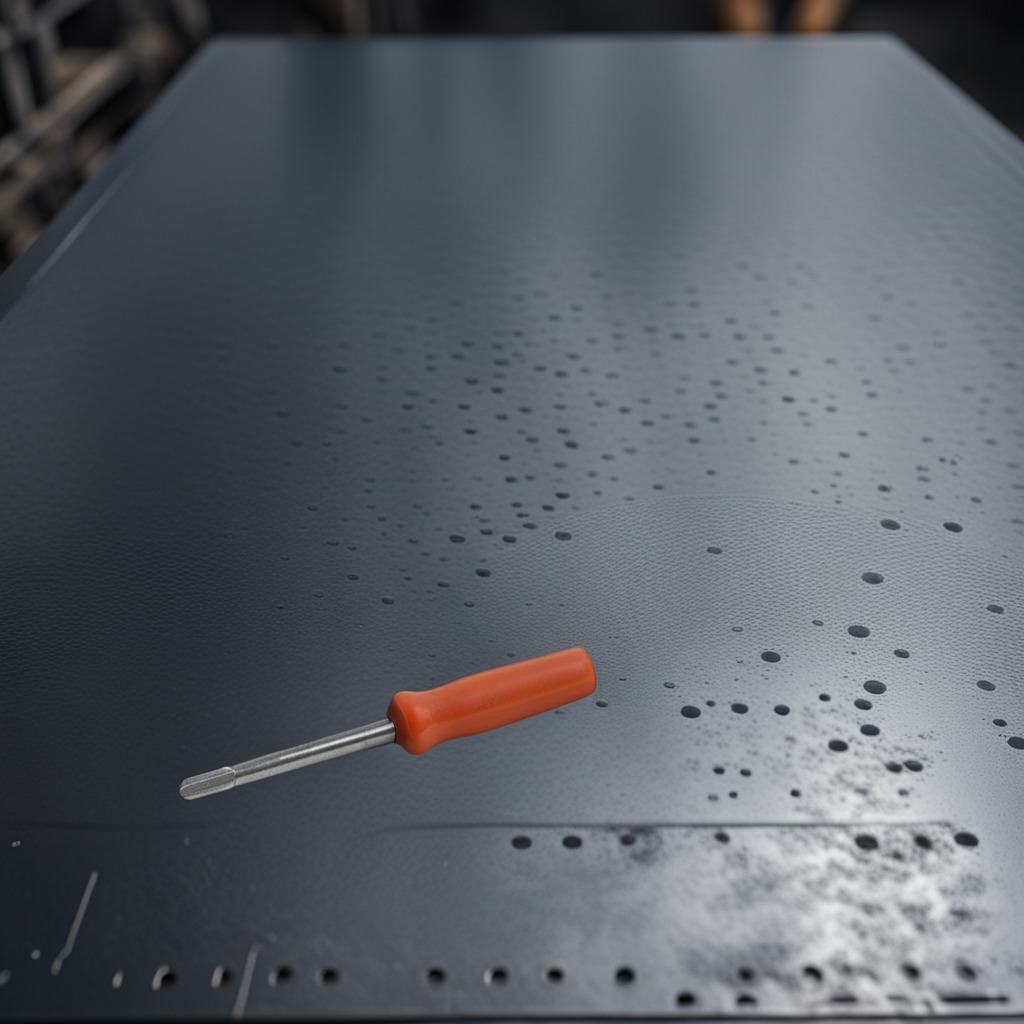
A screwdriver lies on the cold steel table in a mining workshop.